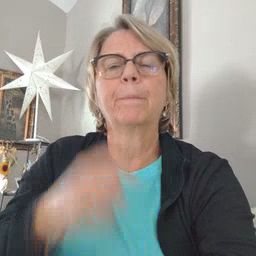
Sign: nap